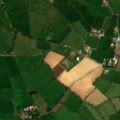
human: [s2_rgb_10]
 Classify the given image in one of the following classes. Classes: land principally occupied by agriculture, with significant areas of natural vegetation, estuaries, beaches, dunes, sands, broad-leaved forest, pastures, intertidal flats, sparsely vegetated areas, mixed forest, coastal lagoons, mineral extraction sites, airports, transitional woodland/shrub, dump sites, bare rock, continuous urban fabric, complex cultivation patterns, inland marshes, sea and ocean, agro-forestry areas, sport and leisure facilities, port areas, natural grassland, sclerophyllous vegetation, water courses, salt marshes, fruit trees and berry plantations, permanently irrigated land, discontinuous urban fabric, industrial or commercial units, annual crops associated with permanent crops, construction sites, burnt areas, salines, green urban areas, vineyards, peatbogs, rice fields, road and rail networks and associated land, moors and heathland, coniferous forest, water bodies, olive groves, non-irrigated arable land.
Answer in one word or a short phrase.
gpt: pastures